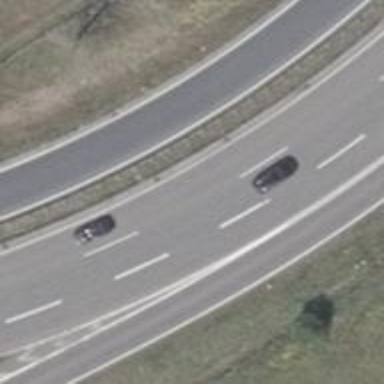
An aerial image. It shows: Motorway trunk link.